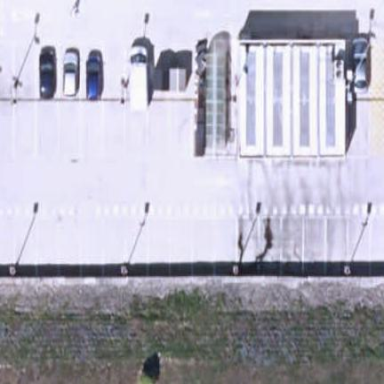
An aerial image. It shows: Road serving as parking aisle.